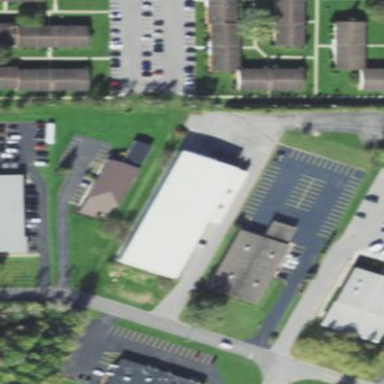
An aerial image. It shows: Building.